Field crop: maize
Growth stage: 2
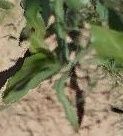
Species: maize